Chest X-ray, AP view. Patient: 38 years old, sex M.
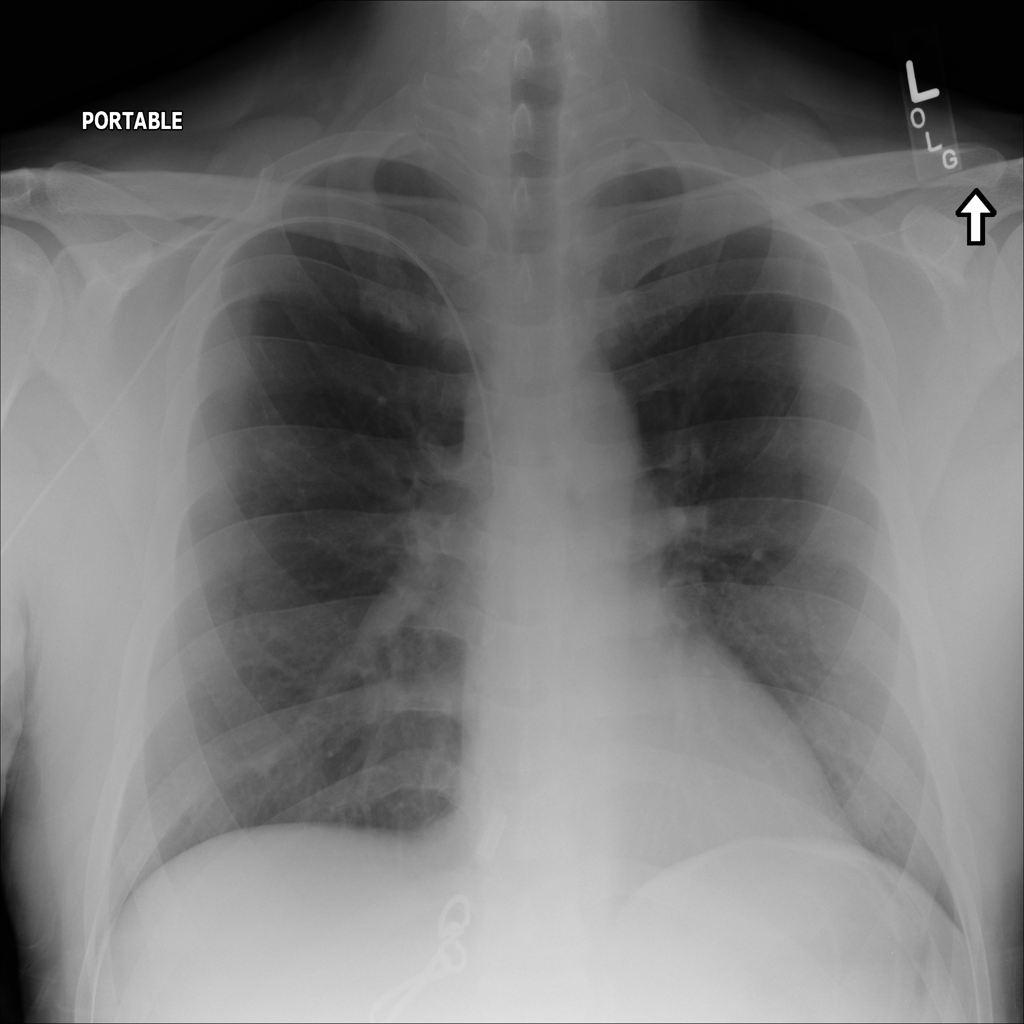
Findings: No Finding